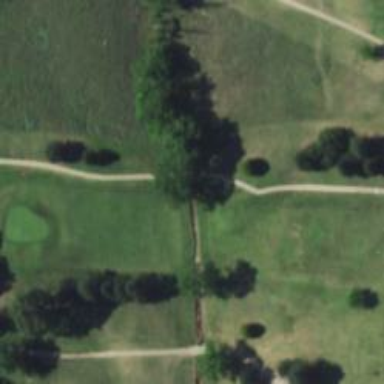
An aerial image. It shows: Service road on bridge designed for golf cartpath.